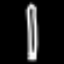
Label: pencil